Interaction volume radius: 10 \u00c5
Interaction volume height: 10 \u00c5
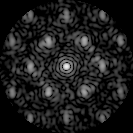
Disorder parameter: 0.4689